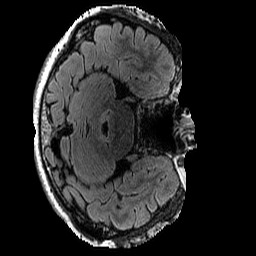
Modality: FLAIR
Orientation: axial
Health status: ill
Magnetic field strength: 3 T